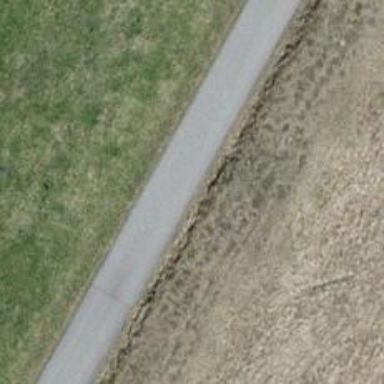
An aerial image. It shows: Asphalt track with grade1 tracktype.